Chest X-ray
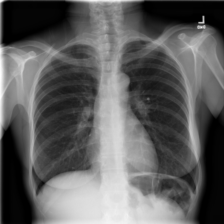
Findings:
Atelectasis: negative
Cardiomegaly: negative
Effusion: negative
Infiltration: negative
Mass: negative
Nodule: negative
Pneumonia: negative
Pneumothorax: negative
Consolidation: negative
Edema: negative
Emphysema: negative
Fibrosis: negative
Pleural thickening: negative
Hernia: negative